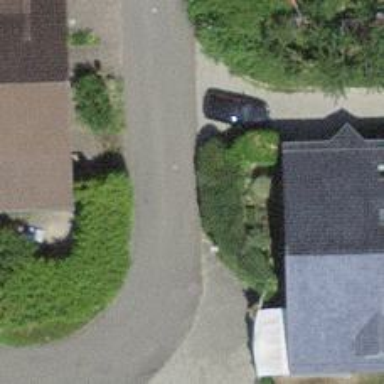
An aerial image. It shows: Paved residential road.